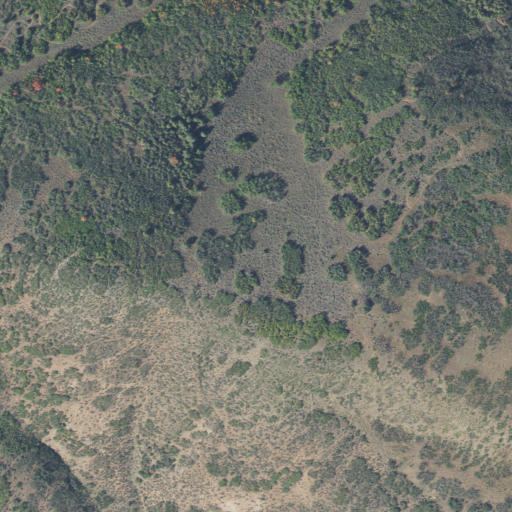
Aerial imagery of ridge(s) in Utah named Donkey Ridge containing deciduous forest, shrub, grassland, and open development